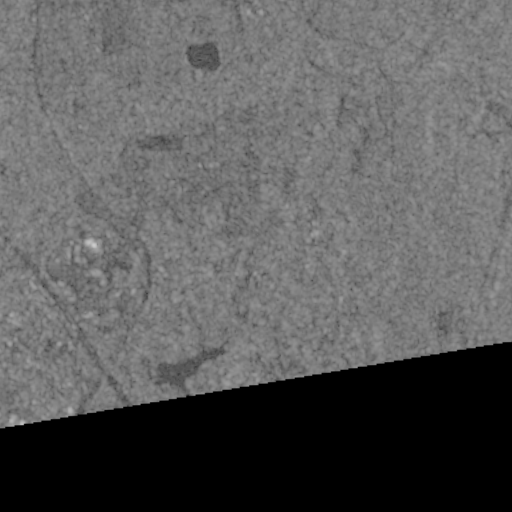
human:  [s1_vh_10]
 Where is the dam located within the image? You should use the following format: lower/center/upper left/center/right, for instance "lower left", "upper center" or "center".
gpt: The dam is located in the lower left of the image.
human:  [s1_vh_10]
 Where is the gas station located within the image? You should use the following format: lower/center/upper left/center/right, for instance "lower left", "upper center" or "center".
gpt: The gas station is located in the lower of the image.
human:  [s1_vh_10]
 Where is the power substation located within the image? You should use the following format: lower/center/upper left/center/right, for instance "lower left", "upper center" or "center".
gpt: The power substation is located in the lower left of the image.
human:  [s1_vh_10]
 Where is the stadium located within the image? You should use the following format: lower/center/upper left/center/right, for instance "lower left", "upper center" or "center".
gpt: The stadium is located in the lower right of the image.
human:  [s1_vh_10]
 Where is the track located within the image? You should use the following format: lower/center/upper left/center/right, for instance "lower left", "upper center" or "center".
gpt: The track is located in the lower right of the image.
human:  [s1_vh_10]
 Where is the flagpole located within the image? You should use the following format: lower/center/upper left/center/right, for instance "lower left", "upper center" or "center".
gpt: The flagpole is located in the lower center of the image.
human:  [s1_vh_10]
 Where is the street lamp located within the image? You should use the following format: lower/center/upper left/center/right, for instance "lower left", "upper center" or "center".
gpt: The street lamp is located in the lower center of the image.
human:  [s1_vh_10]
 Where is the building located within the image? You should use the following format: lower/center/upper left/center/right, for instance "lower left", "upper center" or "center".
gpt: There is no building in the image.

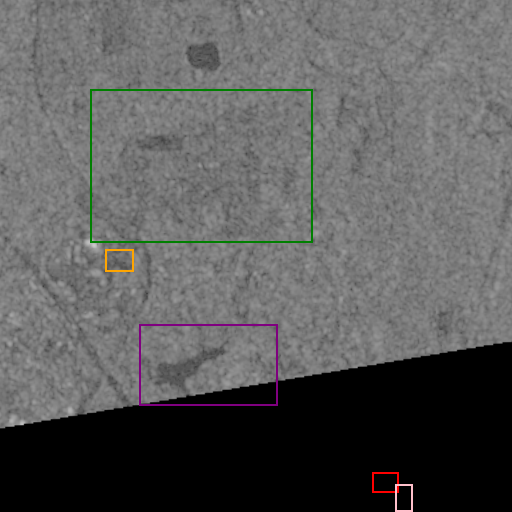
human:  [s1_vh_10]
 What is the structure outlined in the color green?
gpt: The structure outlined in green is a crop field.
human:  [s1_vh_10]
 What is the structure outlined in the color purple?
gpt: The structure outlined in purple is a park.
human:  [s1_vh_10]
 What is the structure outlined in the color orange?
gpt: The structure outlined in orange is a parking lot.
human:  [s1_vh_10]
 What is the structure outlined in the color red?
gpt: The structure outlined in red is a stadium.
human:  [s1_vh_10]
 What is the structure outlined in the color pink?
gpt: The structure outlined in pink is a building.
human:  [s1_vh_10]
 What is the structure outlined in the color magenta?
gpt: There is no magenta outline.